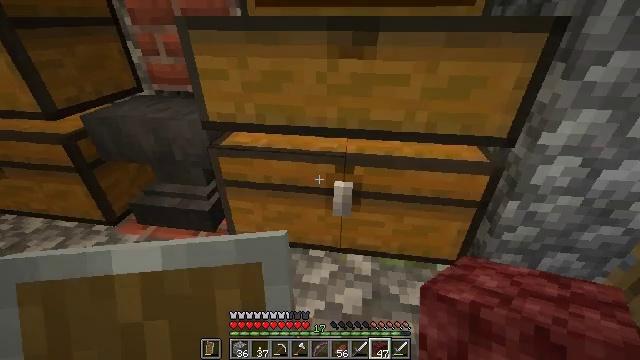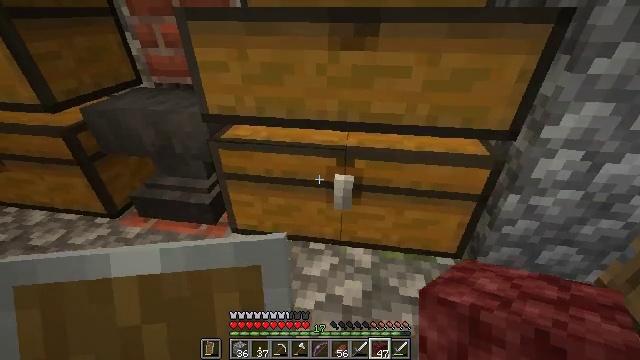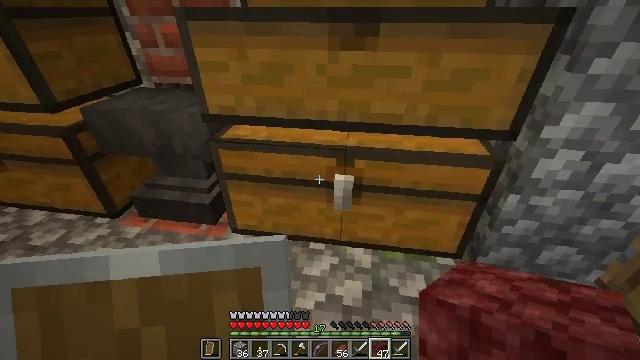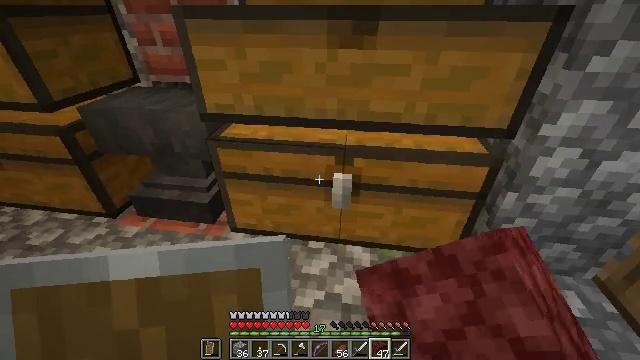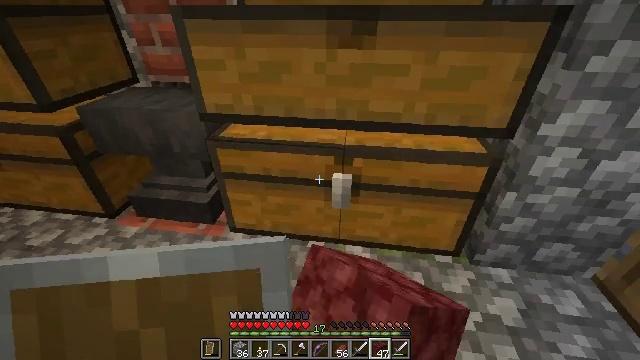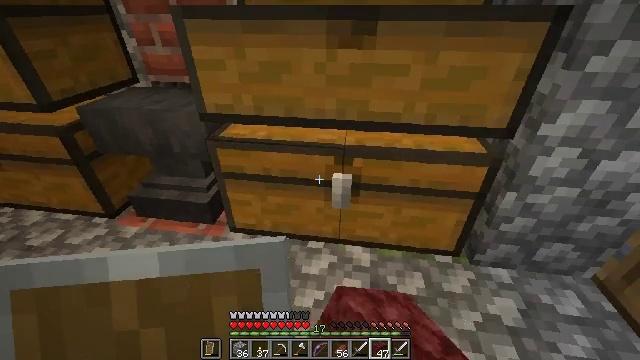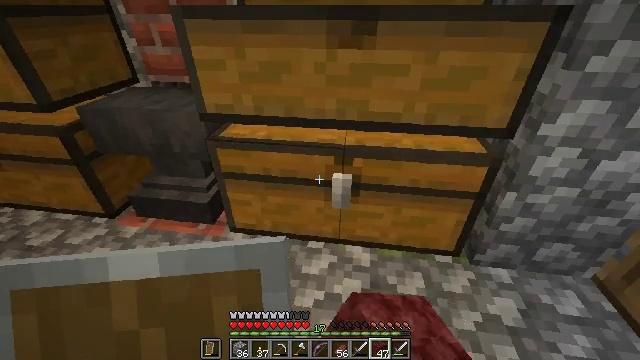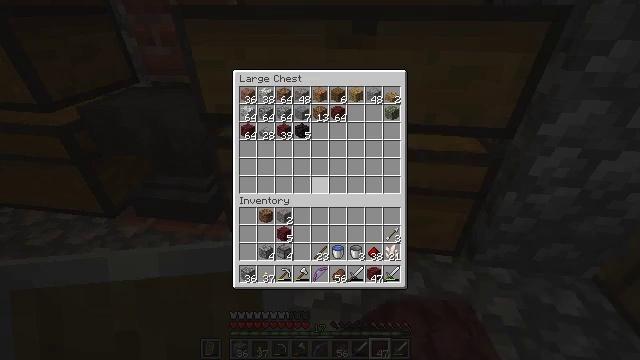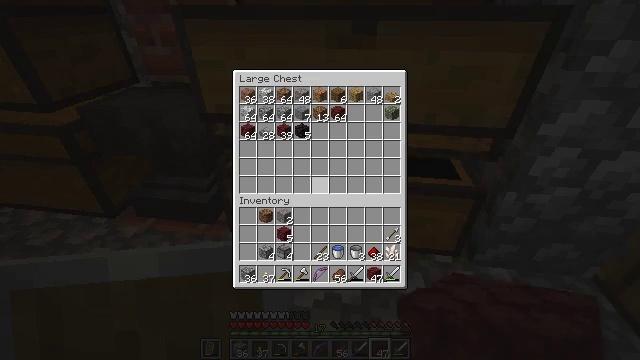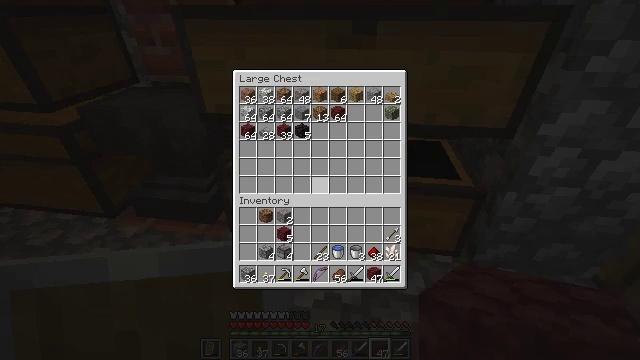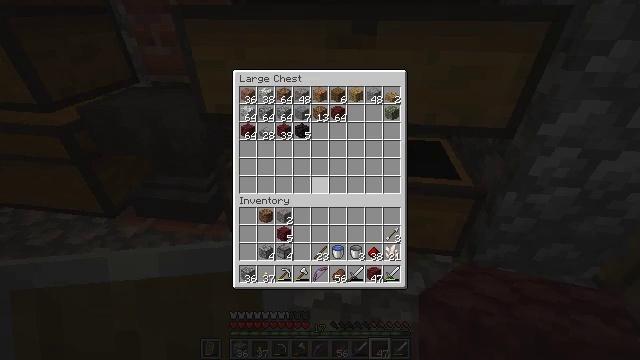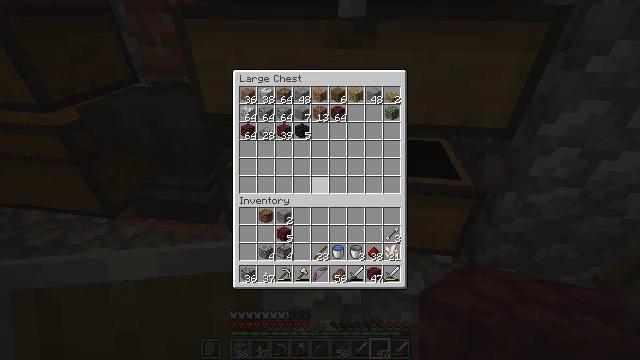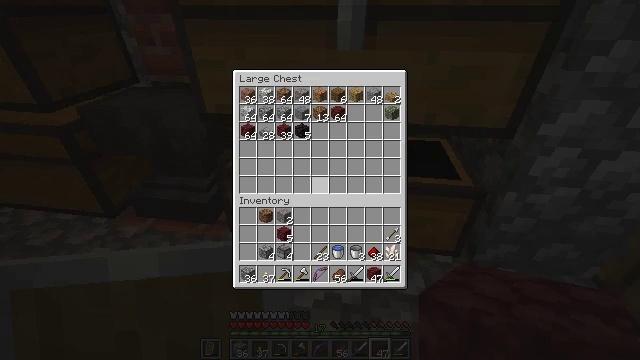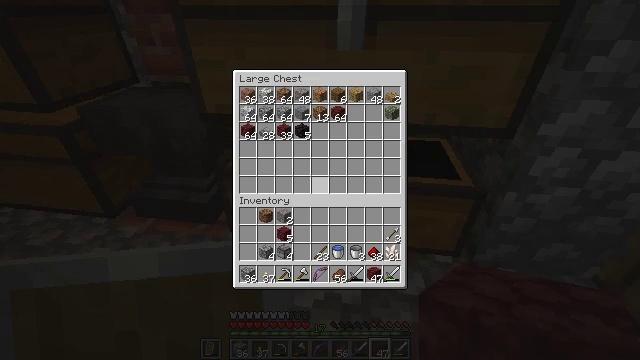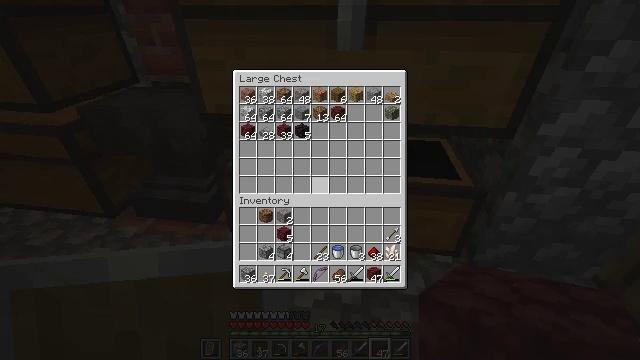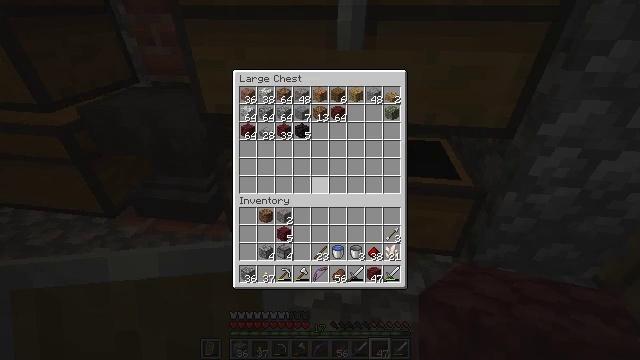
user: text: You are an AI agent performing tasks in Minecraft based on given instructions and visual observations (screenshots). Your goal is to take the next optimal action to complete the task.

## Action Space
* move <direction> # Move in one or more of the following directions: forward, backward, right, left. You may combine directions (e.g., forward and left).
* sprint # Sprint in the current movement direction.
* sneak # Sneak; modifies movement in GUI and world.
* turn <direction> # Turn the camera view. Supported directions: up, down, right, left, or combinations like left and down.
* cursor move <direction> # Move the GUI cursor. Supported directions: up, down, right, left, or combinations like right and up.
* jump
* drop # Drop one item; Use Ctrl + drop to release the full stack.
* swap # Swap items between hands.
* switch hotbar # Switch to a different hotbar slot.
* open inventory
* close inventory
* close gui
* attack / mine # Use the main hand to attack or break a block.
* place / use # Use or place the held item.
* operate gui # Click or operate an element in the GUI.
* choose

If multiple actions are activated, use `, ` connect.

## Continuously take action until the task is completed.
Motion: motion action
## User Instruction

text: Use a single piece of stone to make a stone button.
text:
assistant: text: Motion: turn down
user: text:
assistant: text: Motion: use / place
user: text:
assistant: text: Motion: use / place
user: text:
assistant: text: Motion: use / place
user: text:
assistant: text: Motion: no_op
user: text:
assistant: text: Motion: no_op
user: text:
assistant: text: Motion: no_op
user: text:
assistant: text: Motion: no_op
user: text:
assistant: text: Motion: no_op
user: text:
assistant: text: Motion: no_op
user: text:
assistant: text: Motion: no_op
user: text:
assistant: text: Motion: no_op
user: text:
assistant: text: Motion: no_op
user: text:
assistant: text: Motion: no_op
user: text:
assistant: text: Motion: no_op
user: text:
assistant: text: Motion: no_op
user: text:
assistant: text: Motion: no_op
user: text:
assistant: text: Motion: no_op
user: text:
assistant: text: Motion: no_op
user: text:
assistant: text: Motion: no_op
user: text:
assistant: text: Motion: no_op
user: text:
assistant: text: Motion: no_op
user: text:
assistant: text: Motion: close inventory
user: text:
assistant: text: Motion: close inventory
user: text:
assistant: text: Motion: turn right and up, close inventory
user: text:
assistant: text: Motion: turn right and up, close inventory
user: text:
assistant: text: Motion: turn up
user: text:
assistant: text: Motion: turn up
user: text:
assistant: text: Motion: use / place
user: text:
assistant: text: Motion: use / place